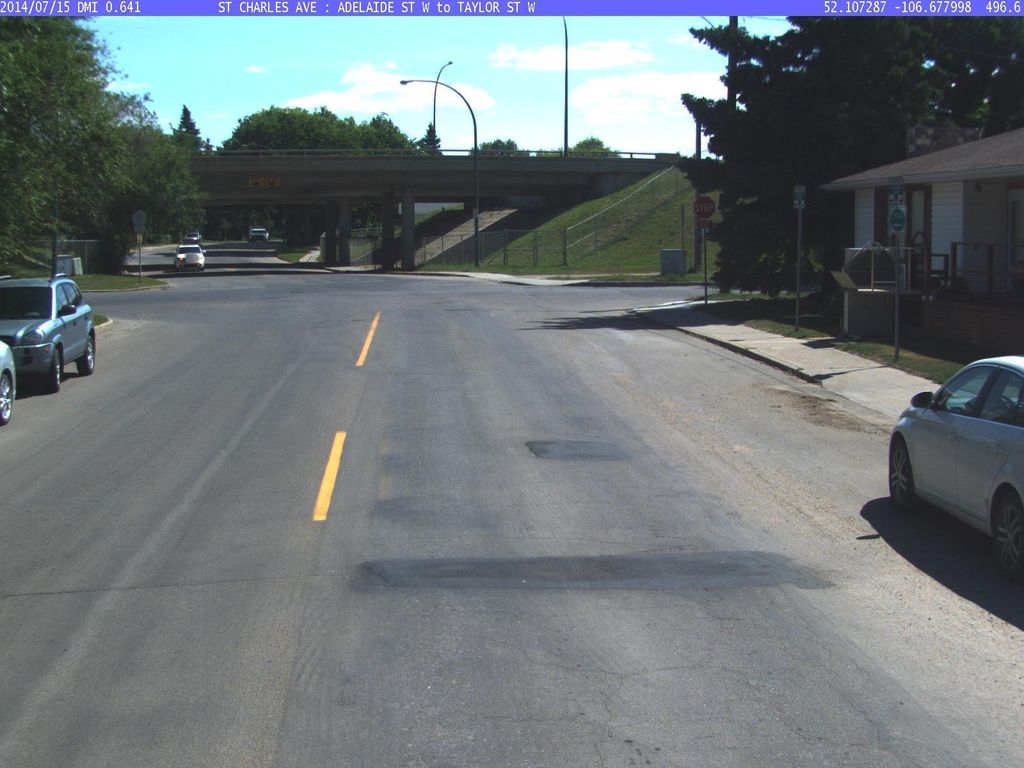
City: saskatoon